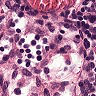
Metastatic tissue present: no